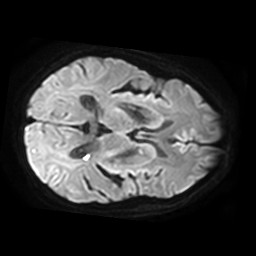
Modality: TRACE
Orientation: axial
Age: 63
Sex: female
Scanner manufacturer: philips
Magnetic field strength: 3 T
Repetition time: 4.616 s
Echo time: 0.07351 s